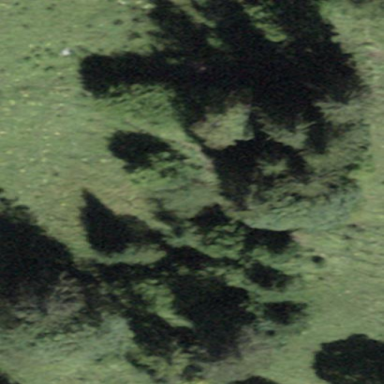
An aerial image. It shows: Forest area.